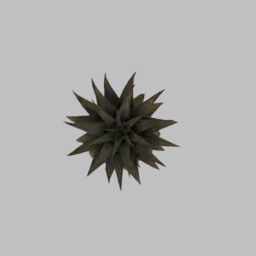
Label: nature